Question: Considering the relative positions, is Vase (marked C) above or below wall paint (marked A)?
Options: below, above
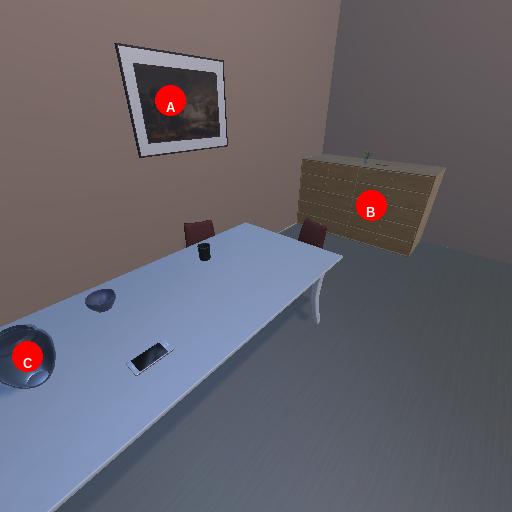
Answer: below